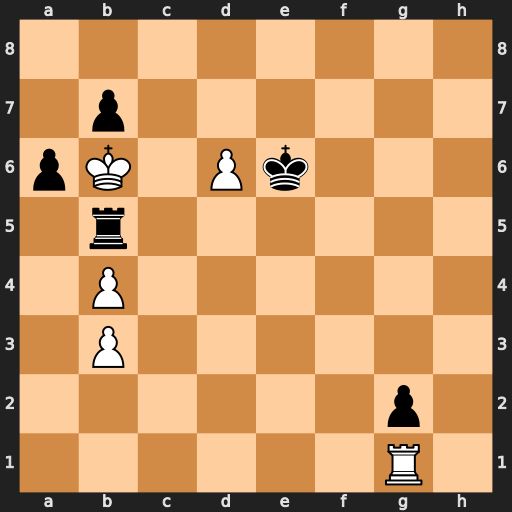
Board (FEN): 8/1p6/pK1Pk3/1r6/1P6/1P6/6p1/6R1
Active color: w
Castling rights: -
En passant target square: -
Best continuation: Kc7 Rf5 d7 Rf7 Re1+